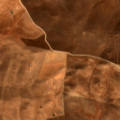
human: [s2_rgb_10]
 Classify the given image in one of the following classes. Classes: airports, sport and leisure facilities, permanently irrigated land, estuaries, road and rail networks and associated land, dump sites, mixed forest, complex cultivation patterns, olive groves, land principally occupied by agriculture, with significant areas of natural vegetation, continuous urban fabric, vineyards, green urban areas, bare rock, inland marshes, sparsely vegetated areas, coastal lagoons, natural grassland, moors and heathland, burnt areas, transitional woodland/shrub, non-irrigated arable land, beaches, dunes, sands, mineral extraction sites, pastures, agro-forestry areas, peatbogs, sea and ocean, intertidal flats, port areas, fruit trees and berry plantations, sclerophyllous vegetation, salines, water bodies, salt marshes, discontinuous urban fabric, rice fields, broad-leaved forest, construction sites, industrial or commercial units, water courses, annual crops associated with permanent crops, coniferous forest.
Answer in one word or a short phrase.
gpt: non-irrigated arable land, pastures